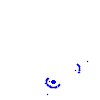
Particle: pion